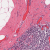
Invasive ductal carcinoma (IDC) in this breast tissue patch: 0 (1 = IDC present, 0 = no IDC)